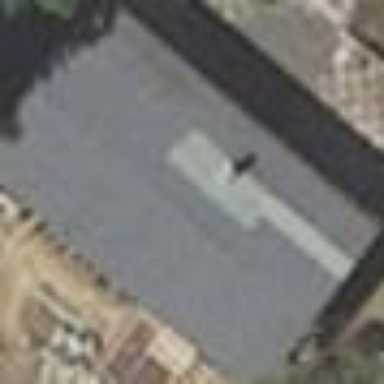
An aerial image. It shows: Shed.